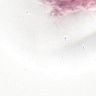
Metastatic tissue present: no